Interaction volume radius: 5 \u00c5
Interaction volume height: 35 \u00c5
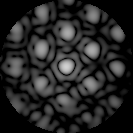
Disorder parameter: 0.2796